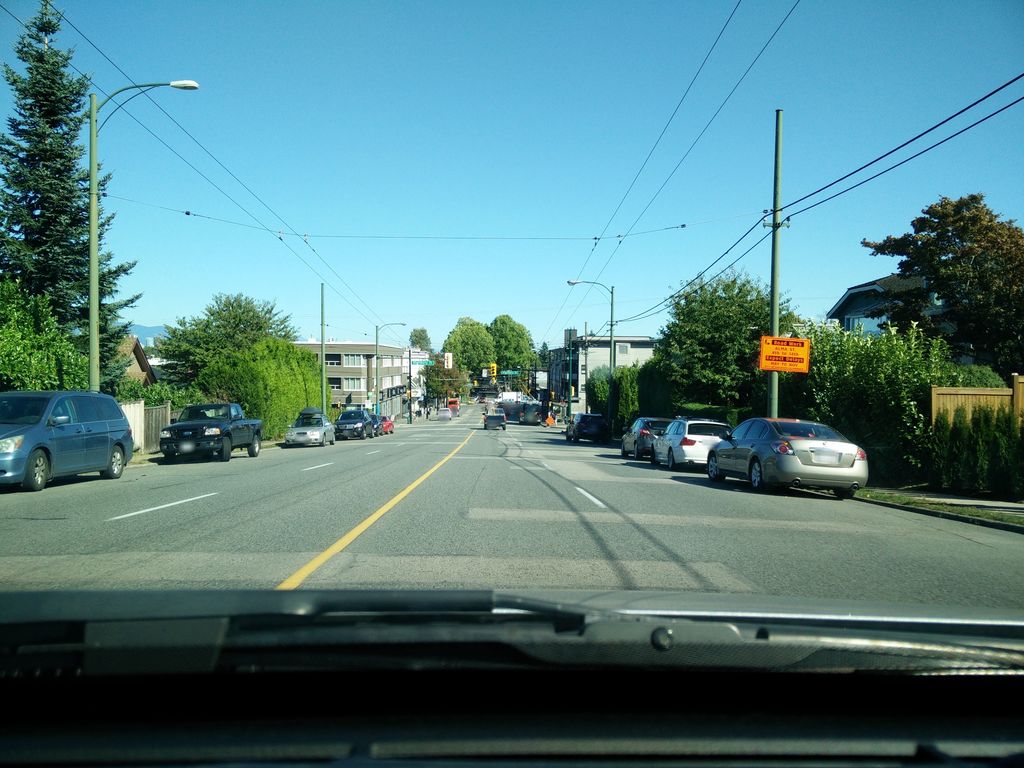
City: vancouver